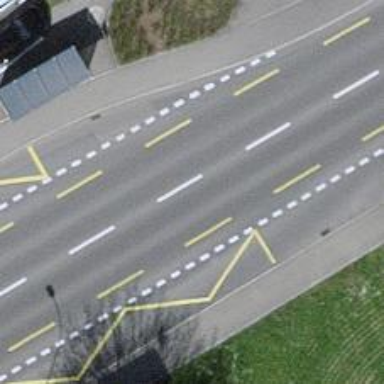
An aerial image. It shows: Bus stop with designated stop position for public transport.